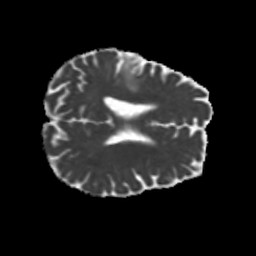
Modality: MD
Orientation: axial
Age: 58
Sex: male
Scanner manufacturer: siemens
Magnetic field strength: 3 T
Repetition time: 5.25 s
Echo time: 0.08 s